Group 1:
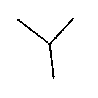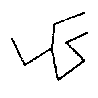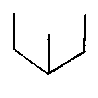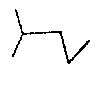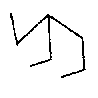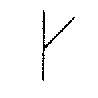
Group 2:
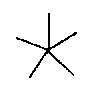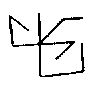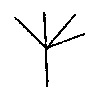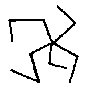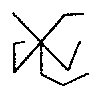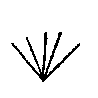
Rule separating the two groups: Three parts vs. five parts.
Concepts: 3, 5, branch_point, five, lines_coincide, number, three
Author: Mikhail M. Bongard
Reference: M. M. Bongard, Pattern Recognition, Spartan Books, 1970, p. 242.